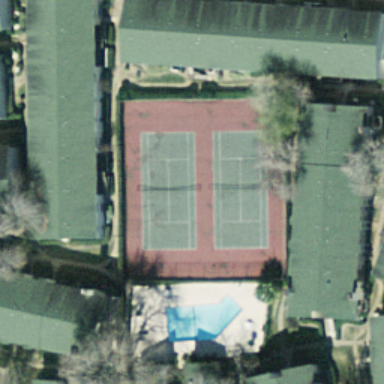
Two tennis courts arranged neatly with some buildings and plants surrounded .